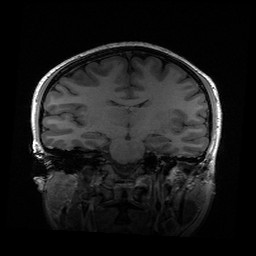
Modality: T1w
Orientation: coronal